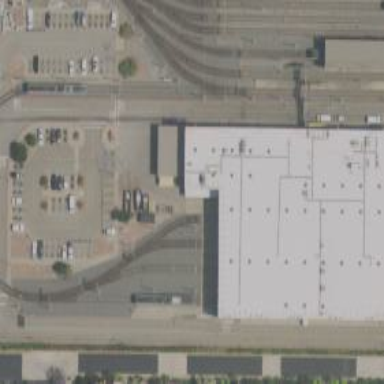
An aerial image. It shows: Light rail service yard with electrified contact lines.